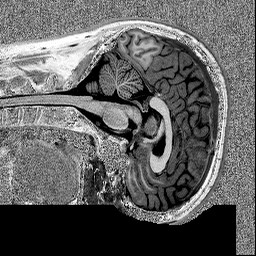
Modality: MP2RAGE
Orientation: sagittal
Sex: male